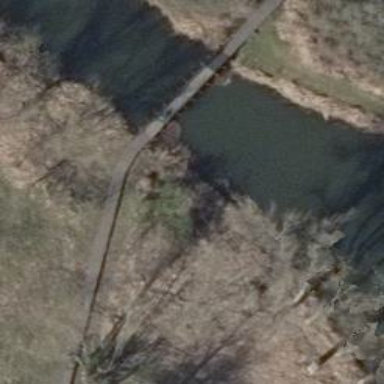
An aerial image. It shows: There is bridge with ramp in the picture.